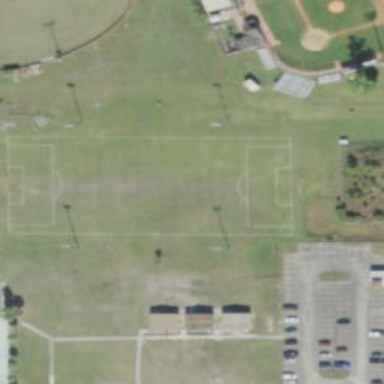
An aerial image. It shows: Soccer pitch for outdoor sports and leisure activities.